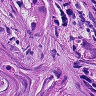
Metastatic tissue present: yes